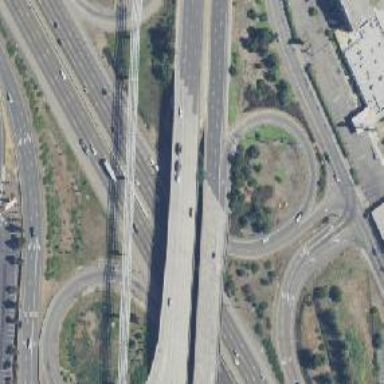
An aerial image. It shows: Motorway junction.